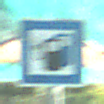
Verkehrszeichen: LadestationFuerElektrofahrzeuge
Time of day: MorningAfternoon
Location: Roofed (Special)
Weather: PartlyCloudy
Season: NotSpecified
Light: Natural